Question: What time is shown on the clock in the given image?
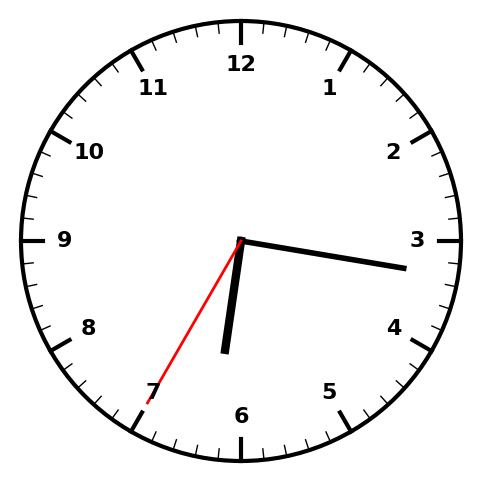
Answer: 06:16:35